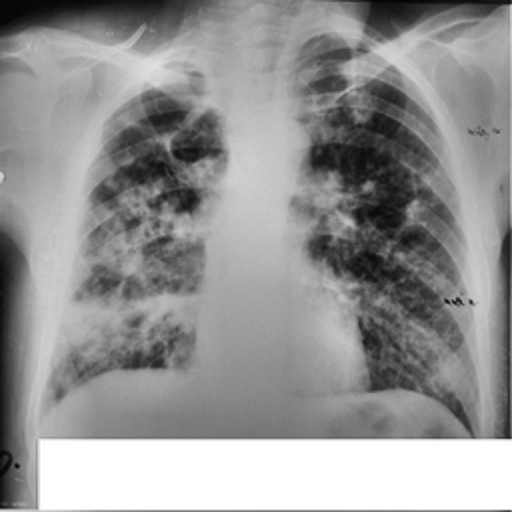
Finding: TUBERCULOSIS